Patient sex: M
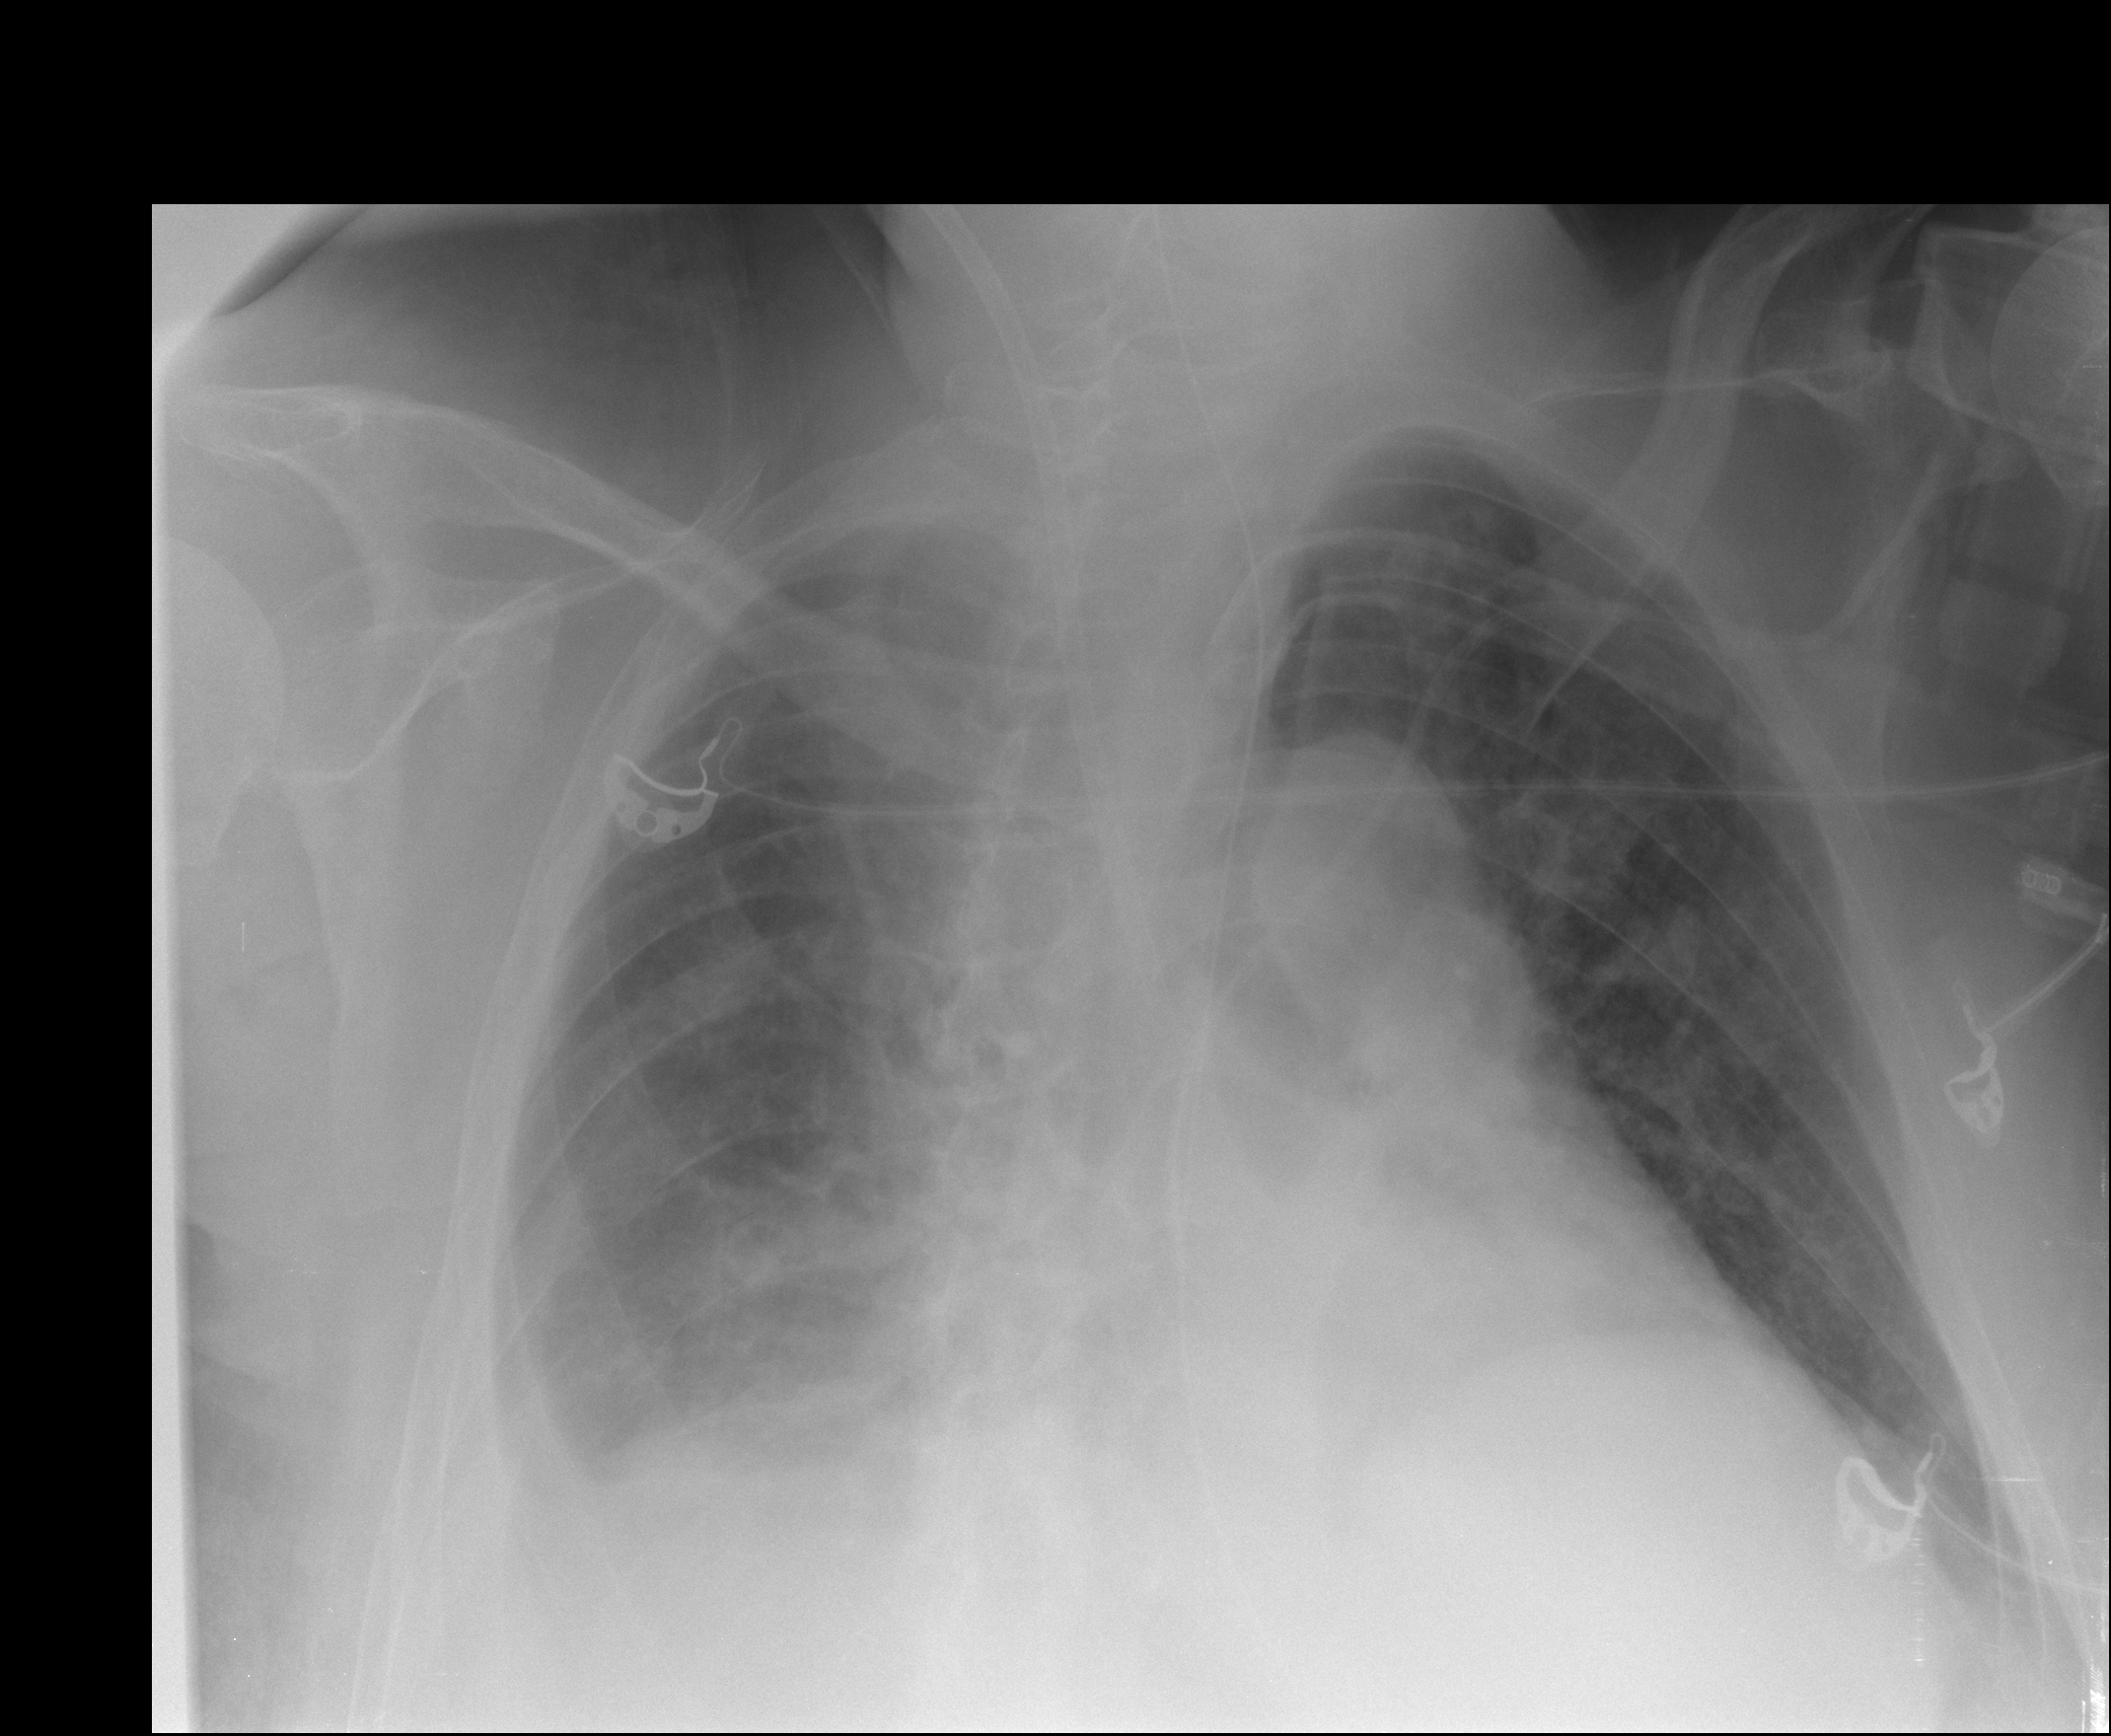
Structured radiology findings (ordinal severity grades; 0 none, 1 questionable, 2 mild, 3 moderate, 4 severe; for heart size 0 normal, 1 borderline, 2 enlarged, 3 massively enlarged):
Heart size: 2
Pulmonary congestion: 0
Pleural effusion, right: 2
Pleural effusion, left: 1
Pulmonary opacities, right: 2
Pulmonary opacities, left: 0
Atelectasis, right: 2
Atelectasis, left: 0